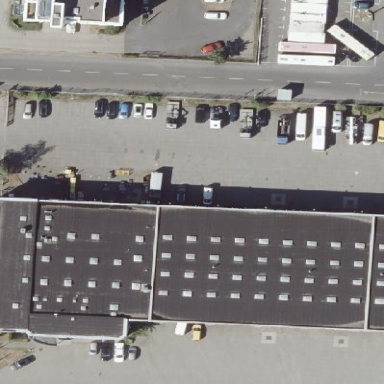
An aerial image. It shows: Industrial building housing car shop.